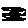
Label: cloud